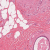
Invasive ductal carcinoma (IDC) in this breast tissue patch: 1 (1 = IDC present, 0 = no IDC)